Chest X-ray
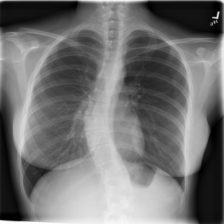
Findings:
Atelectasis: negative
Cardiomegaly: negative
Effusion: negative
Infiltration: negative
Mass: negative
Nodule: negative
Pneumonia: negative
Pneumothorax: negative
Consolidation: negative
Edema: negative
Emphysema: negative
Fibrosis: negative
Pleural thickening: negative
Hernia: negative